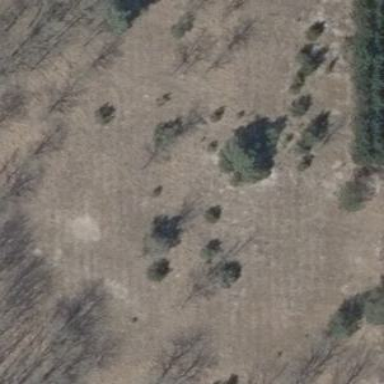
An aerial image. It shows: Patch of scrub vegetation.